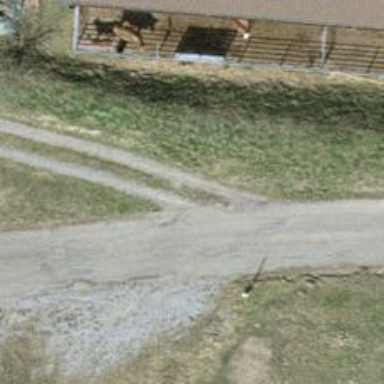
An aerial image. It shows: Driveway with compacted surface.